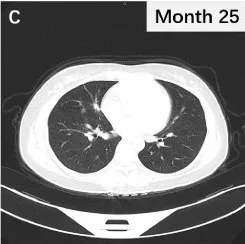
(C) Chest CT scan after 16 months of osimertinib treatment and demonstrating sustained partial response.
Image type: radiology (ct)